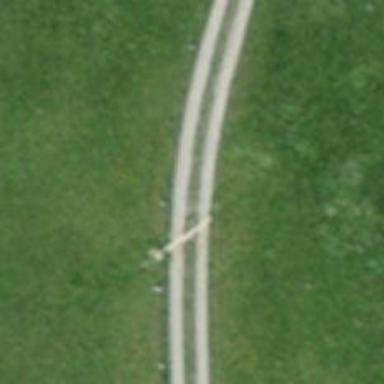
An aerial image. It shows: Track with grade 3 surface.